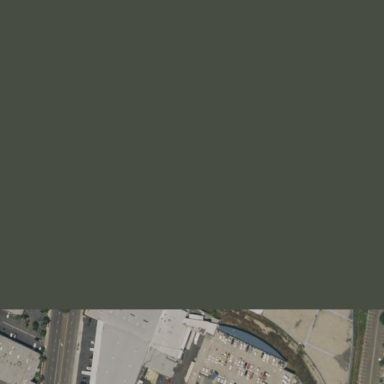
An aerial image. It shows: Warehouse.